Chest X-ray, PA view. Patient: 26 years old, sex F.
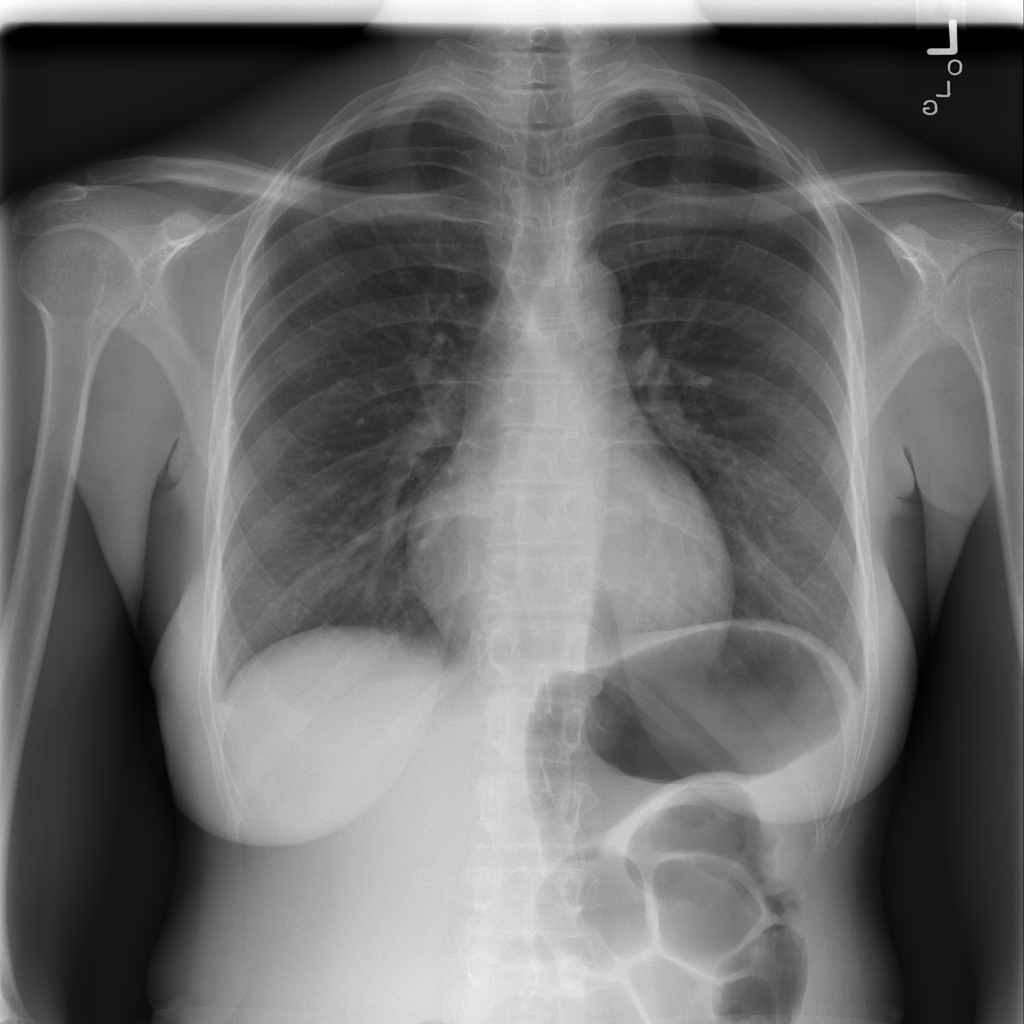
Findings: No Finding